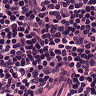
Metastatic tissue present: no